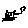
Label: cat